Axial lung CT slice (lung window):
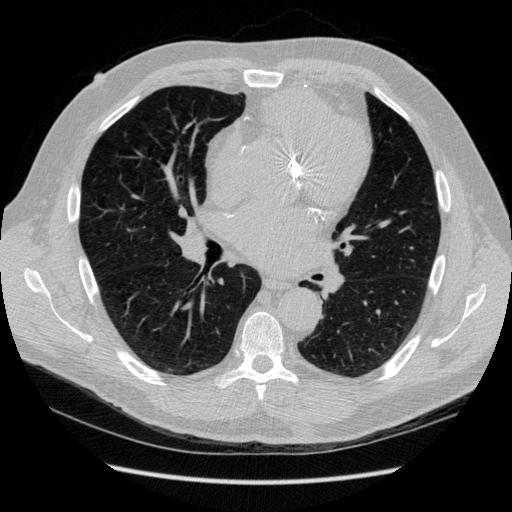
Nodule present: no